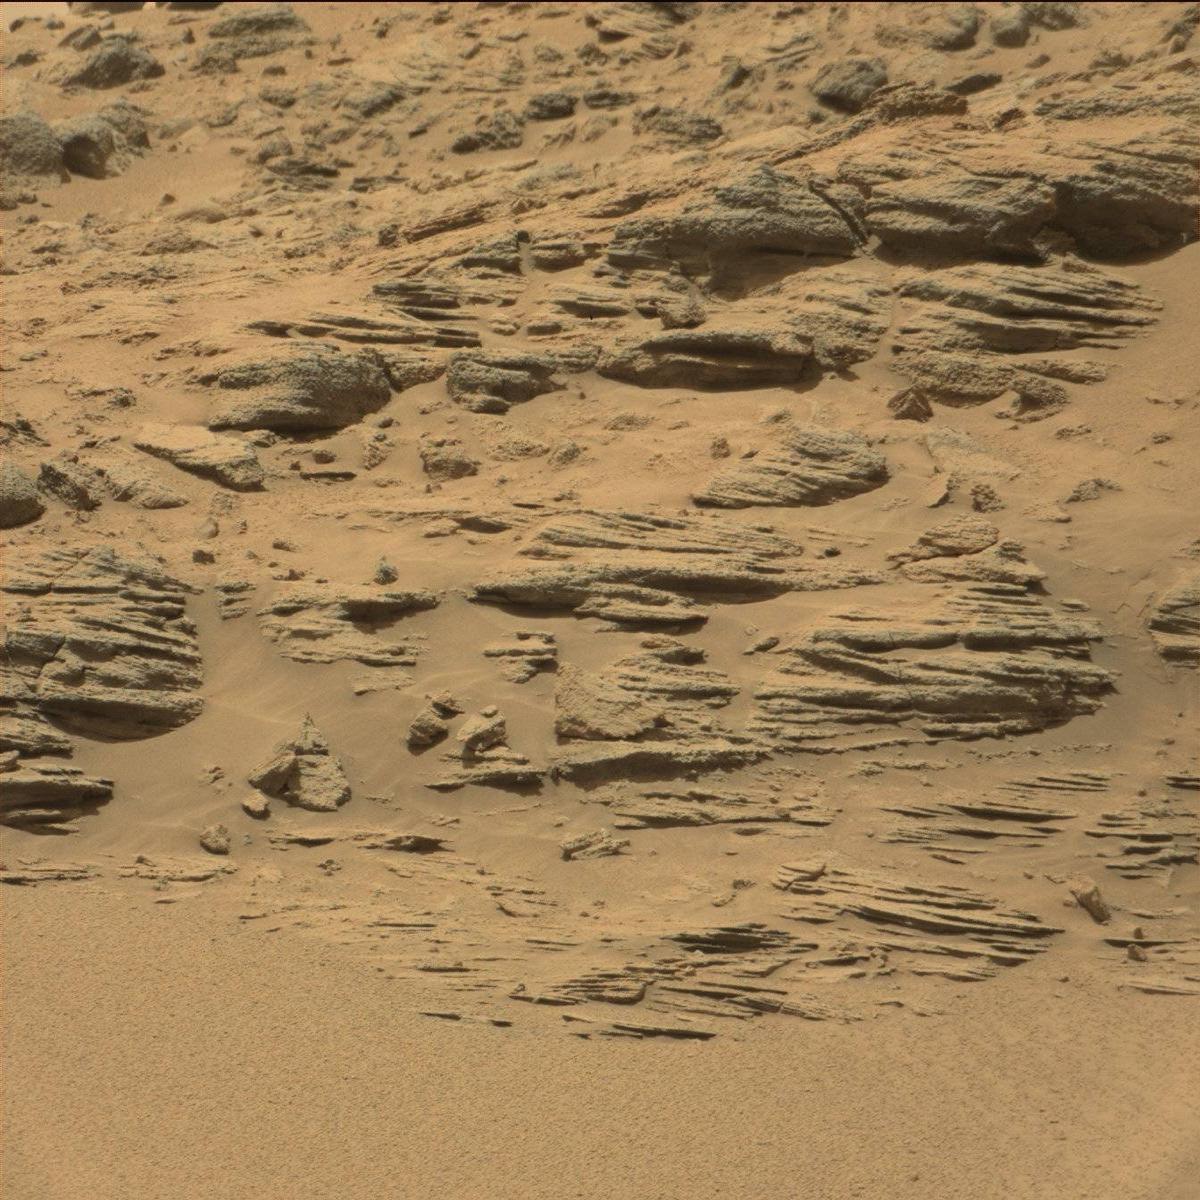
Terrain classes present: Bedrock, Sand / Soil